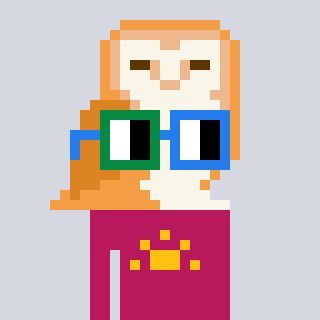
a pixel art character with square green and blue glasses, a owl-shaped head and a darkpink-colored body on a cool background